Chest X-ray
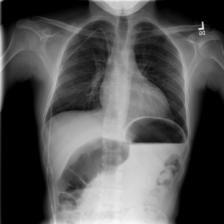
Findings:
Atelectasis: negative
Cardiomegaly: negative
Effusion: negative
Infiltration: negative
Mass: negative
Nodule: negative
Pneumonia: negative
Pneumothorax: negative
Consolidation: negative
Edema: negative
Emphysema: negative
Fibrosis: negative
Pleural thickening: negative
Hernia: negative